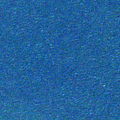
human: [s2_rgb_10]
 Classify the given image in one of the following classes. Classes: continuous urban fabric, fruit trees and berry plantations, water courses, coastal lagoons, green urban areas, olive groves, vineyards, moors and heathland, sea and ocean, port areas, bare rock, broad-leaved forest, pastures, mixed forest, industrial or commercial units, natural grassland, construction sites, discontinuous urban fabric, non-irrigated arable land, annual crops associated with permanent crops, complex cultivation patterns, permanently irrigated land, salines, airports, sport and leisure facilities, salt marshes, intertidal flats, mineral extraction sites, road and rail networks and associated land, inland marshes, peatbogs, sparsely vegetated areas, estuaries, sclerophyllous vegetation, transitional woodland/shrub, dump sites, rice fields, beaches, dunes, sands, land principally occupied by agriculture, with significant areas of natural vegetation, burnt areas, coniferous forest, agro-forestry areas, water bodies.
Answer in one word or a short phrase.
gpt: sea and ocean